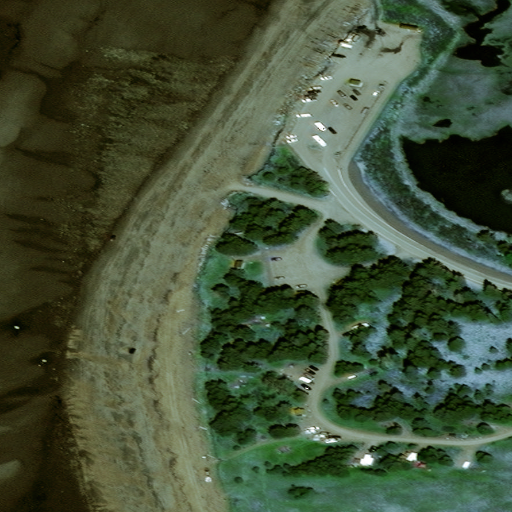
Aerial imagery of cape in Alaska named Anchor Point containing only unknown